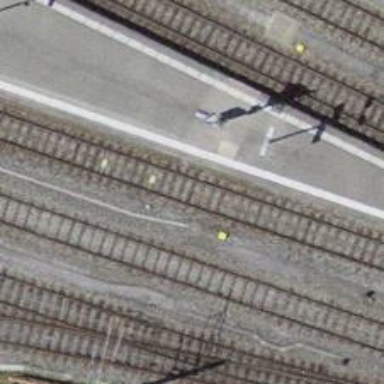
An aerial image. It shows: Railway signal.